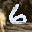
Label: 6